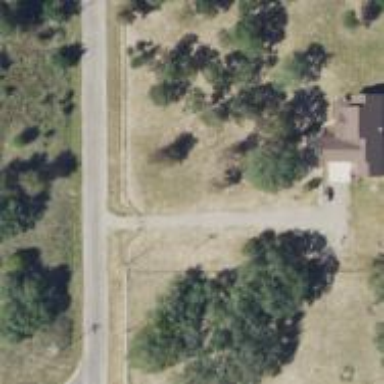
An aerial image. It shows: Driveway leading to service road.